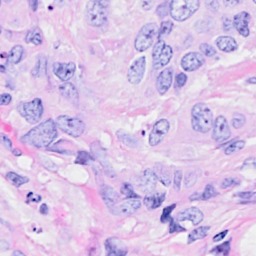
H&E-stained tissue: Breast